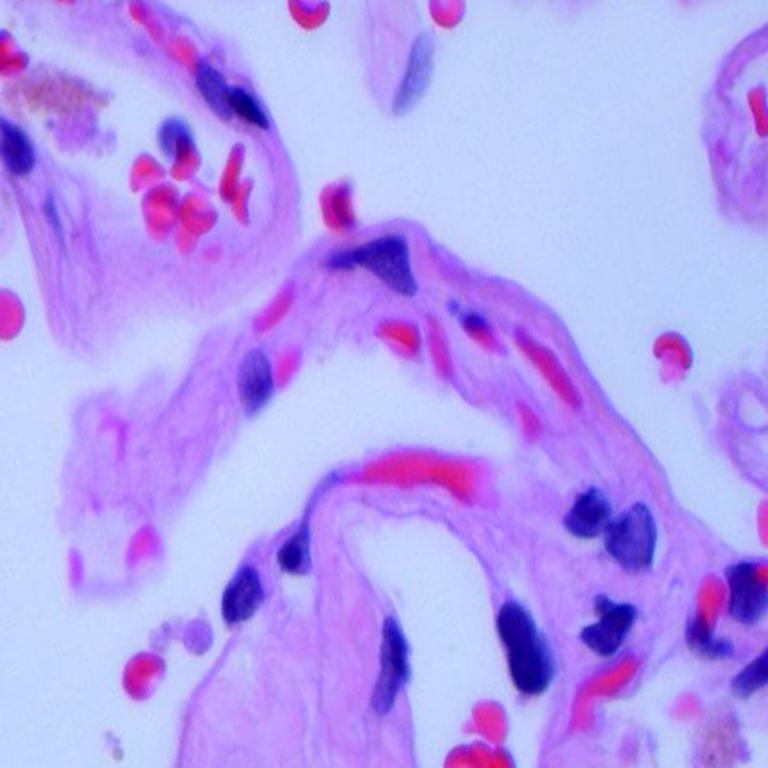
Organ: lung
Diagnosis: benign